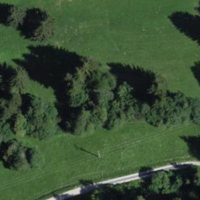
EUNIS habitat code: 44
Species observed at this site:
Tussilago farfara